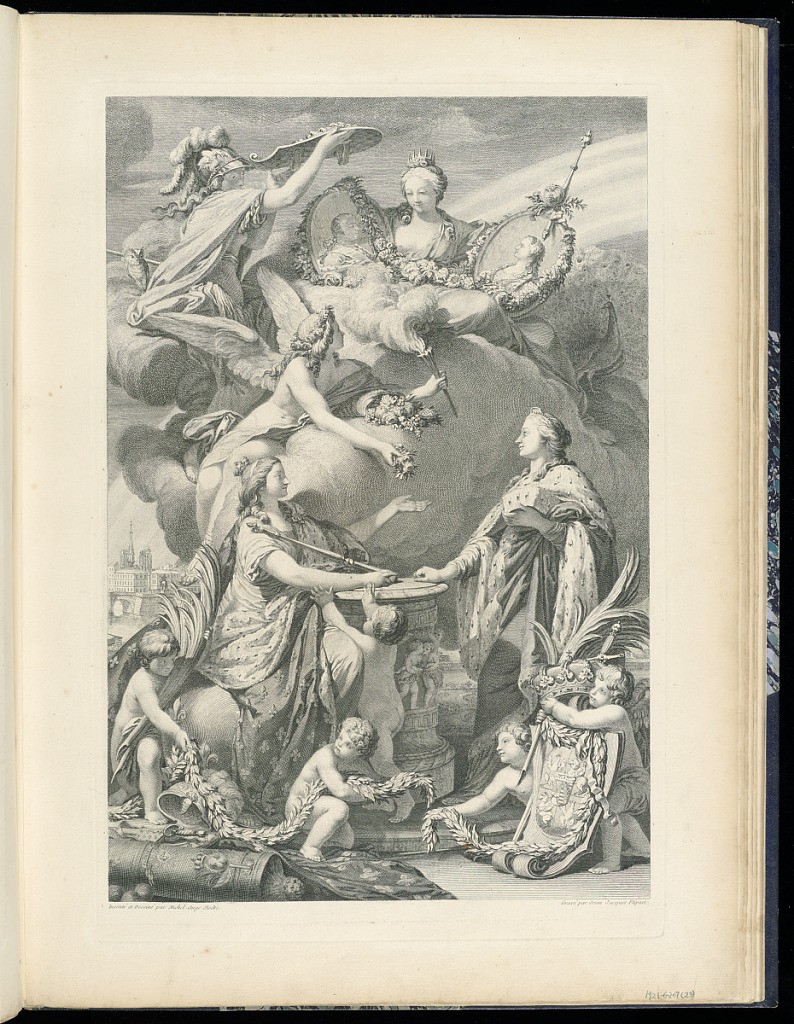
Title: Allegorial Frontispiece
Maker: René-Michel Slodtz, French, 1705–1764
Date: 1751
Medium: Engraving on laid paper
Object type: Bound print
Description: Frontispiece depicting allegorical figures of France and Saxony being united at the altar of marriage under the presence of Juno, who holds in each of her arms a medallion portrait of Louis Dauphin and Marie-Josephe of Saxony, with Minerva looking on. A rainbow, symbolizing happiness, appears in the background. At the bottom of the print, putti weave a garland. The description of the allegory is provided on the verso of 1921-6-207-39.